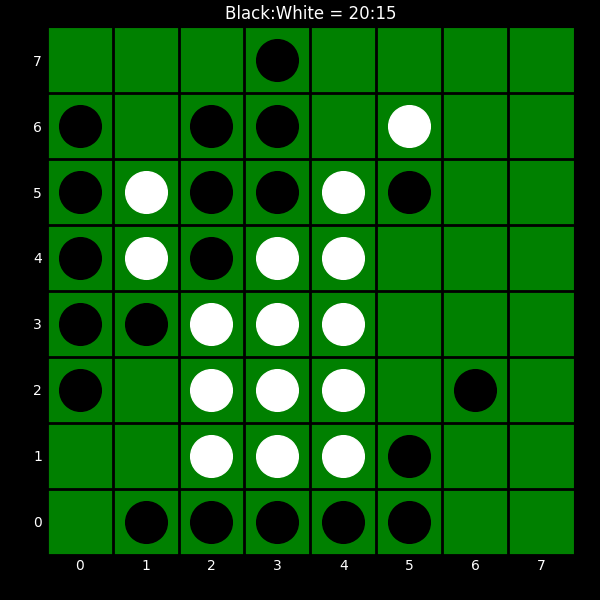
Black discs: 20
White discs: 15